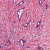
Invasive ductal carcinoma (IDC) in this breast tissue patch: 1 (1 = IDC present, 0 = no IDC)